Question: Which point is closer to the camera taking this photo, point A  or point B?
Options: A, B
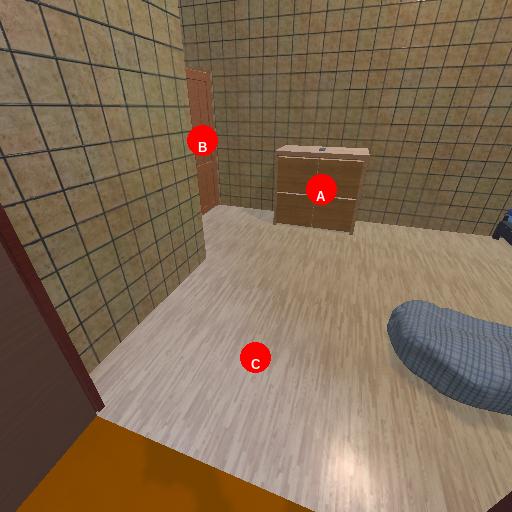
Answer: A